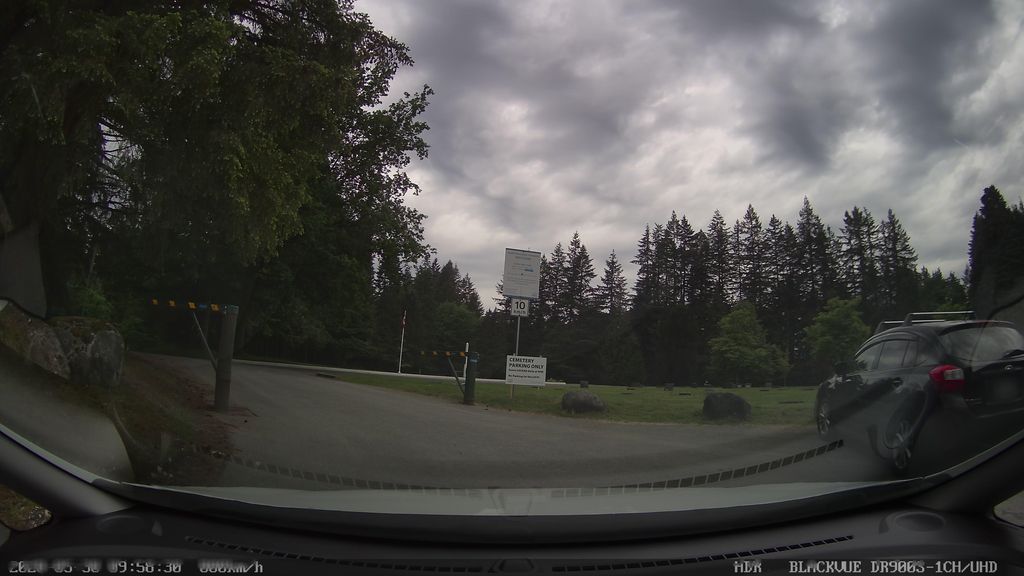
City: vancouver